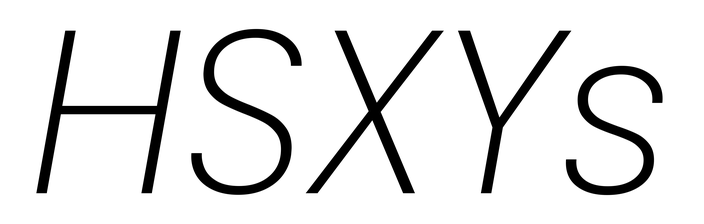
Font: Poppins-ExtraLightItalic